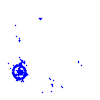
Particle: electron